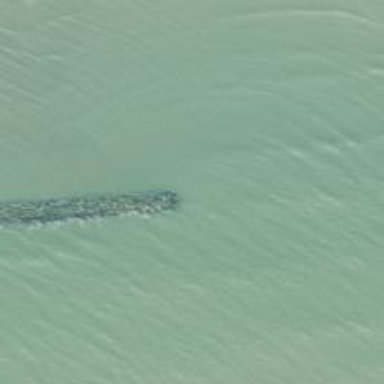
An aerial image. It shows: Breakwater structure.